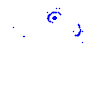
Particle: proton